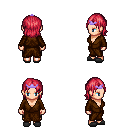
a pixel art fantasy rpg character, female body template, human, light skin, brown robe, gold greaves, ruby red long bangs hairstyle, purple tiara, gray slippers, four views (front, back, left, right), 2x2 character sprite sheet, small pixel art, hard edges, no anti-aliasing